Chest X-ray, AP view. Patient: 60 years old, sex F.
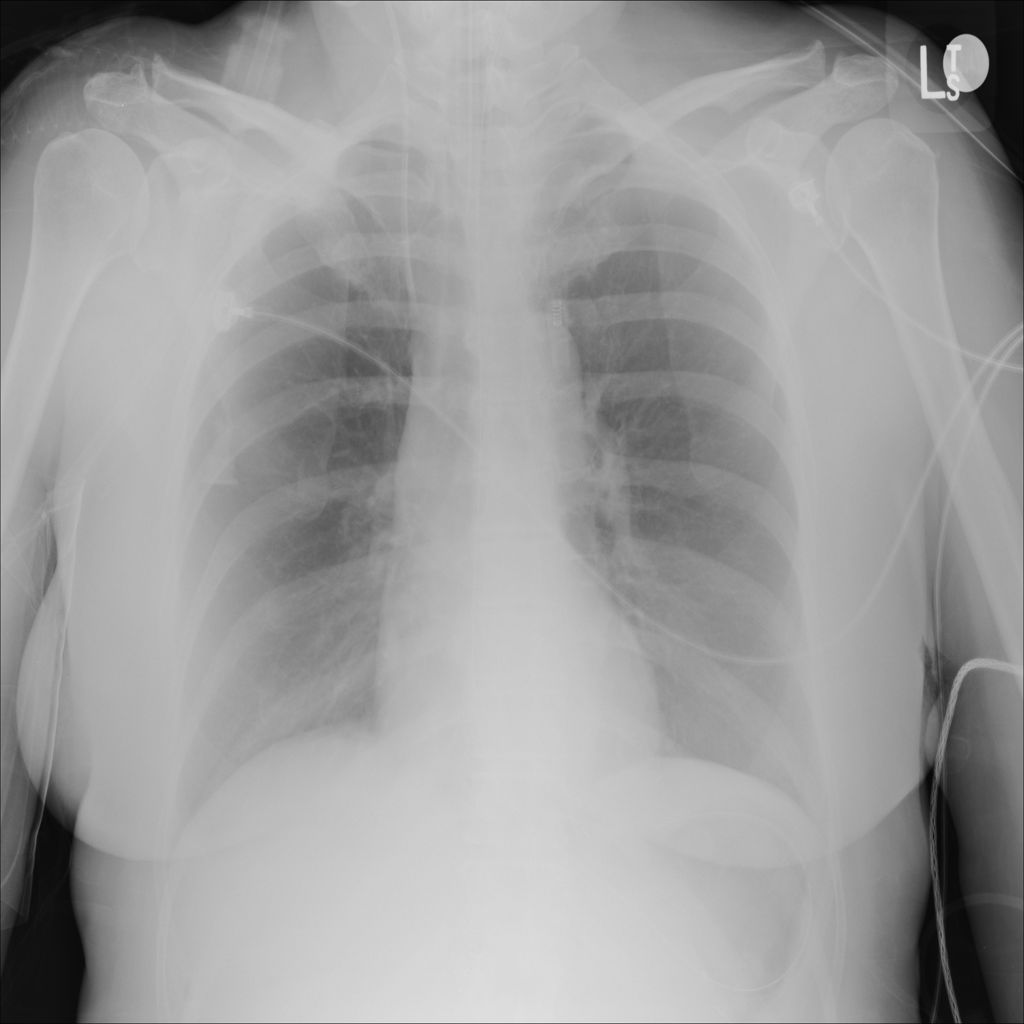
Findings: No Finding